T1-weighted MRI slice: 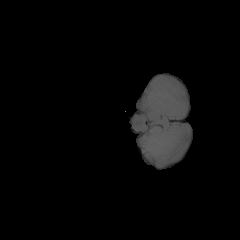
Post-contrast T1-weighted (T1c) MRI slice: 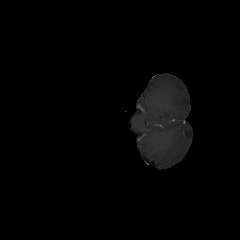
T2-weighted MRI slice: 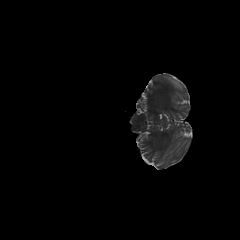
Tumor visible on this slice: no